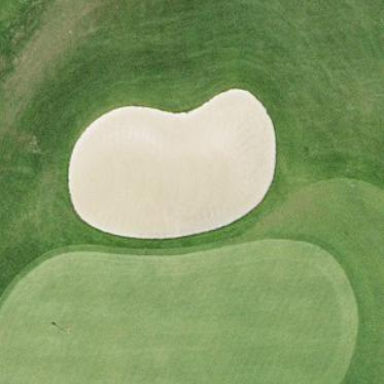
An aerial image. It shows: Sand bunker on golf course.